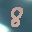
Label: 8